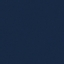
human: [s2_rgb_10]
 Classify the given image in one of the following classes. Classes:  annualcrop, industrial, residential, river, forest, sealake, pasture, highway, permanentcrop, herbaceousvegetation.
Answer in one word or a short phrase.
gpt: SeaLake